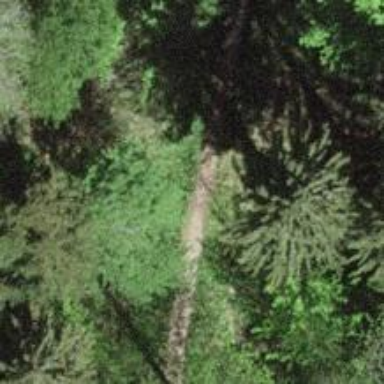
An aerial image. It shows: Gravel path with excellent trail visibility.